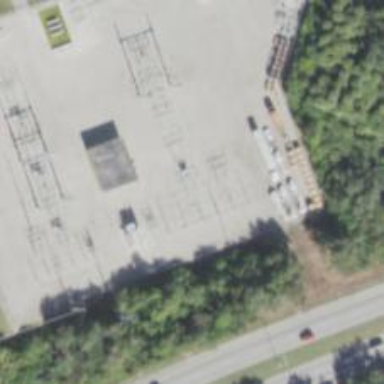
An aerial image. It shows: Switch for power supply.